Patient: sex F, age 51
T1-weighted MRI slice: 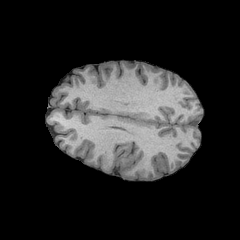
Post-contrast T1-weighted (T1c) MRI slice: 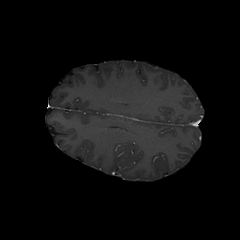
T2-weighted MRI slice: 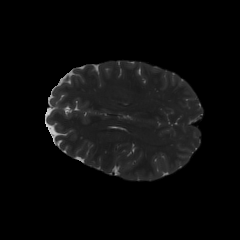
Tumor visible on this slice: no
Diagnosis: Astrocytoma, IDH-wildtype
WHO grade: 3